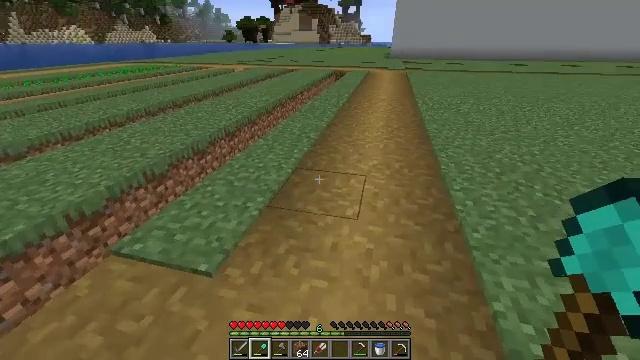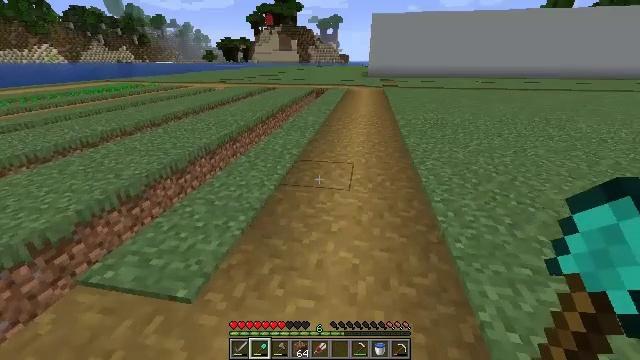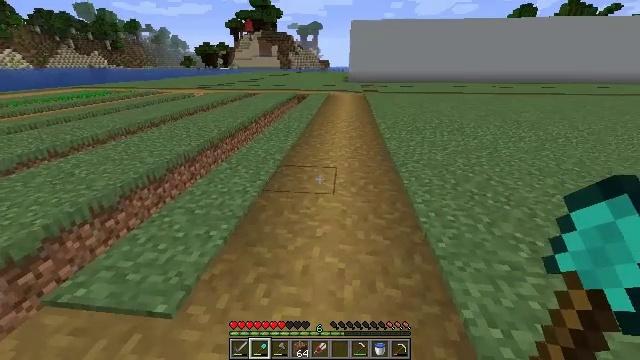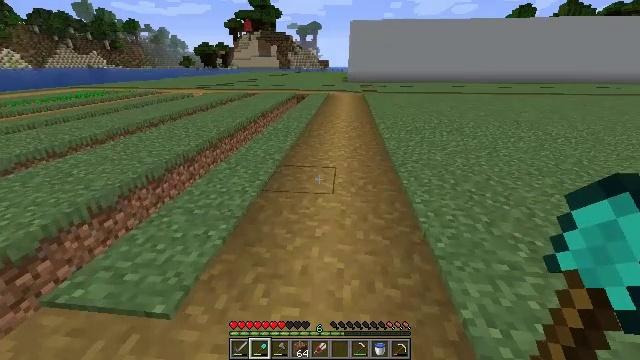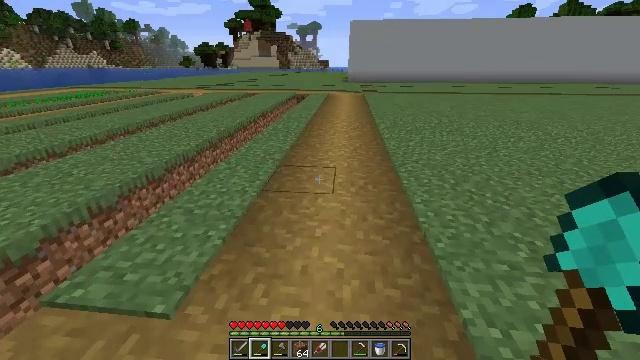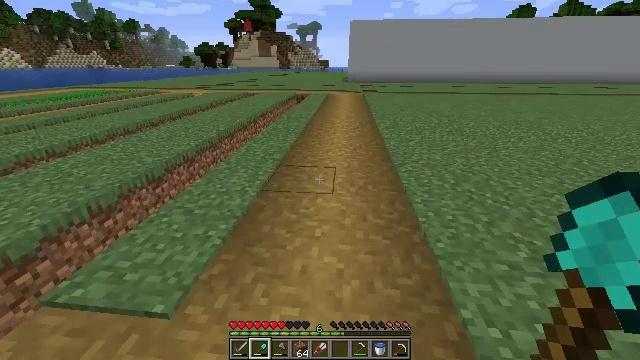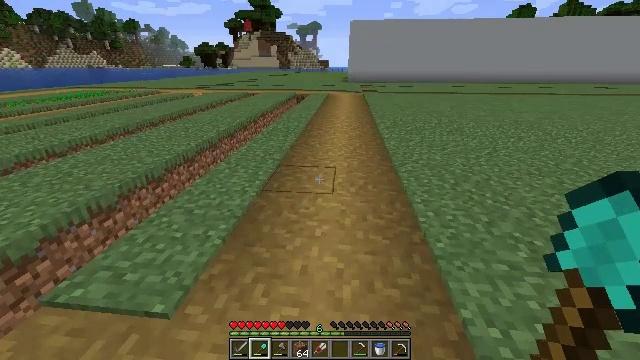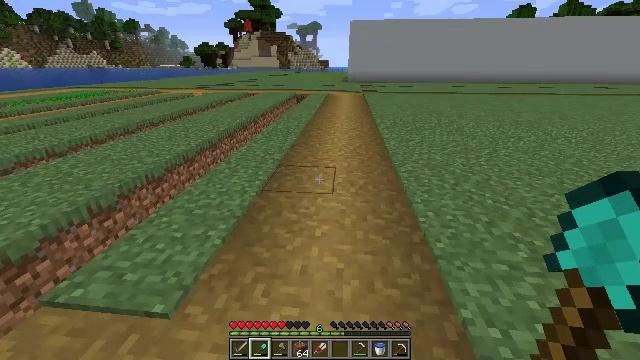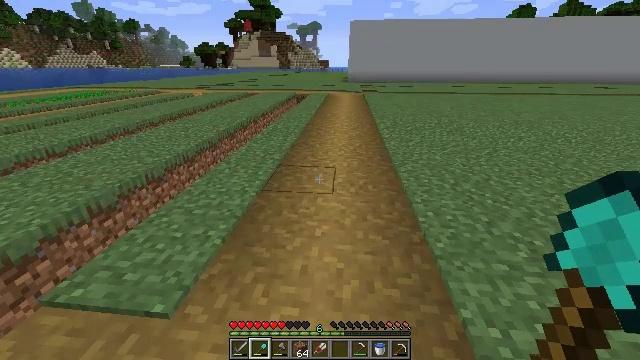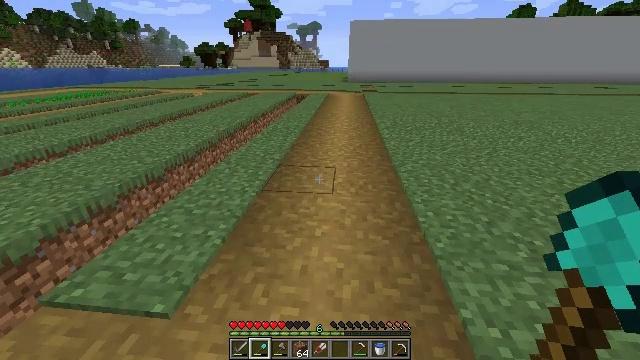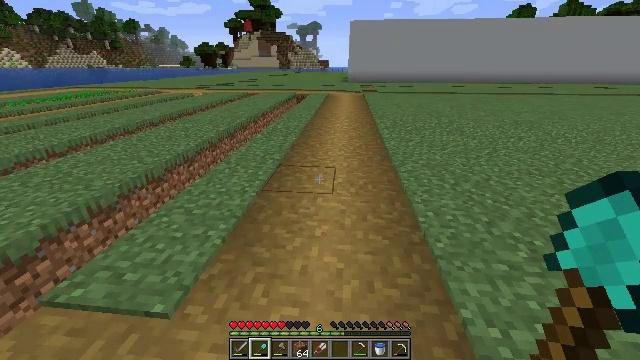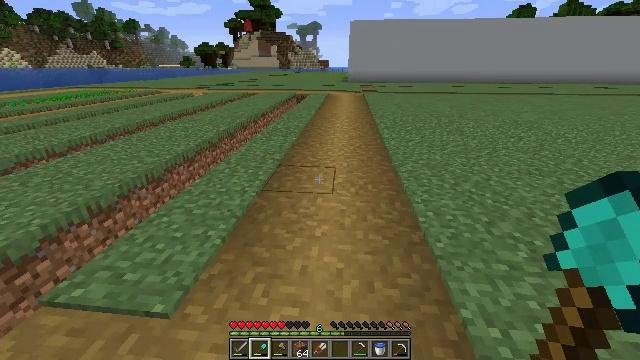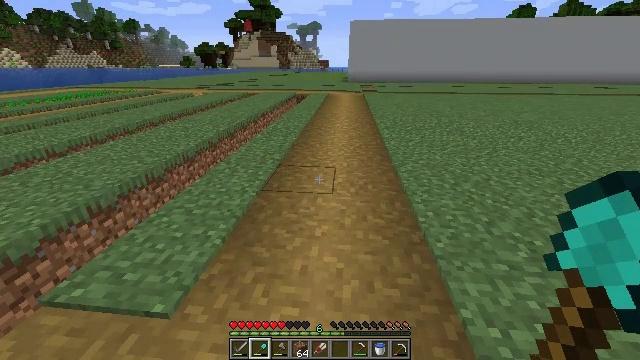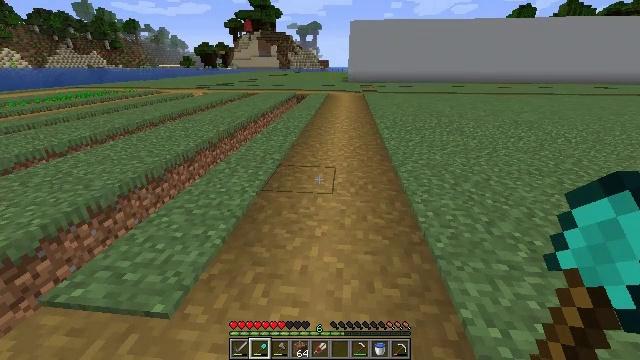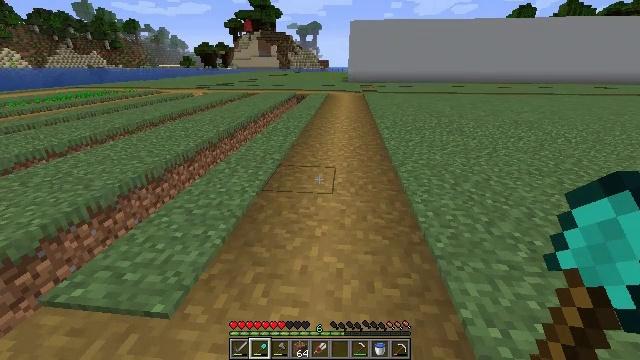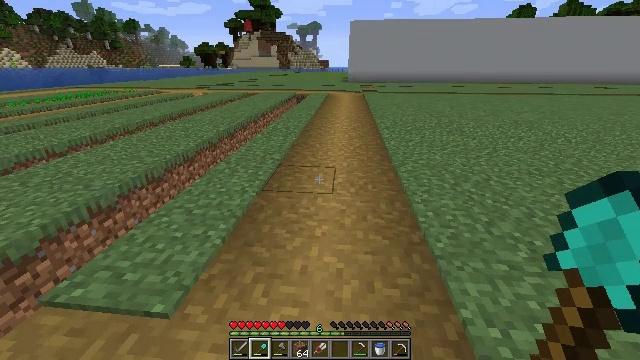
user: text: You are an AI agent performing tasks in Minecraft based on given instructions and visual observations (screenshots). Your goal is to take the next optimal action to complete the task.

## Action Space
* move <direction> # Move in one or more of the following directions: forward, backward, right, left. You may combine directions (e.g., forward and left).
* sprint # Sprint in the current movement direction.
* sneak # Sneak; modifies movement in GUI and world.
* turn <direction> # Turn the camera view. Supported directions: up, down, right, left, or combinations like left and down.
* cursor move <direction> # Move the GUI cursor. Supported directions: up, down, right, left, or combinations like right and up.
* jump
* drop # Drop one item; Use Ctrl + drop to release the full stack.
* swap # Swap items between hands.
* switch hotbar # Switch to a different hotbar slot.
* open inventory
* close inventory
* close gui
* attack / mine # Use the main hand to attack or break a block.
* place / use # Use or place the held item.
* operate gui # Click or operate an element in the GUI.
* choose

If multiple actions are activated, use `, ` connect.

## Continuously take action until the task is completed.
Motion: motion action
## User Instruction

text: Remove the grass path from the ground.
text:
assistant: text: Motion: turn right and up
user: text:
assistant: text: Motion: turn right and up
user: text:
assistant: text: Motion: no_op
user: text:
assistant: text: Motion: no_op
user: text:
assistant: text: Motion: no_op
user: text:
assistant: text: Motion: no_op
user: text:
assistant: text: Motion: no_op
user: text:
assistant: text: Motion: no_op
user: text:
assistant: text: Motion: no_op
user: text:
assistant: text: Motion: no_op
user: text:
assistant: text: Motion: no_op
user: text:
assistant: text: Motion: no_op
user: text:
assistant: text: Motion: no_op
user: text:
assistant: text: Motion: no_op
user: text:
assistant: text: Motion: no_op
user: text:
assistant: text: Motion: no_op
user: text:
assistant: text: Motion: no_op
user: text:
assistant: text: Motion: no_op
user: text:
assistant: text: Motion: no_op
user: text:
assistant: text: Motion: no_op
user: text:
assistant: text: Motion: no_op
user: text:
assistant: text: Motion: no_op
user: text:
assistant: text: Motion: no_op
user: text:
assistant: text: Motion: no_op
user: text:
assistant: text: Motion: no_op
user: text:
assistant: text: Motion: no_op
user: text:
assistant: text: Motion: no_op
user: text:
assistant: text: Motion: no_op
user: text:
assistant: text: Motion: no_op
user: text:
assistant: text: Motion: no_op